Field crop: tomato
Growth stage: 1
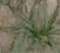
Species: cyperus